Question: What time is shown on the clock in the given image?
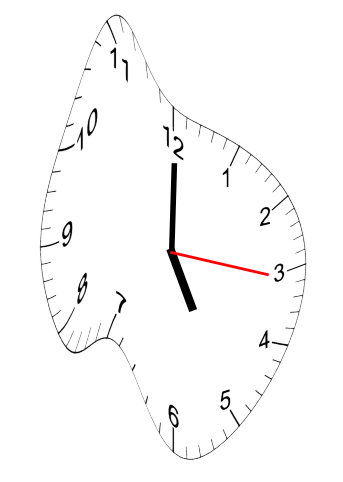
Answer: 05:00:16